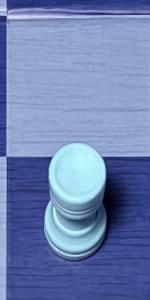
Label: Rook_White